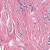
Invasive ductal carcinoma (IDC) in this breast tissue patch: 1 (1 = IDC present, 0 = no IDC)